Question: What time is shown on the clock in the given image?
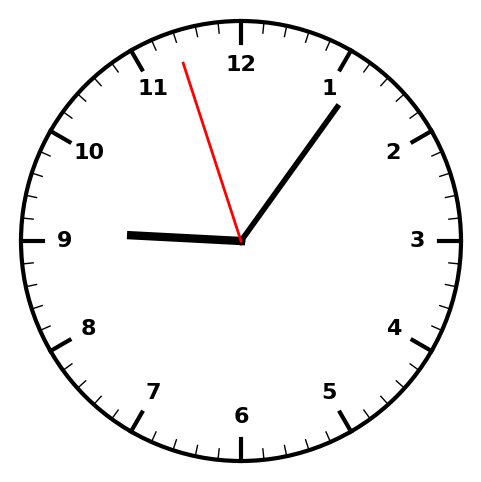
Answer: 09:05:57